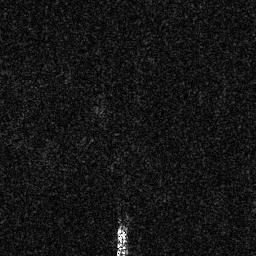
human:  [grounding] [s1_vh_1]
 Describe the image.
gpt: In the satellite image, there is  <ref>1 medium ship </ref> <box>[[44, 86, 50, 99, 0]]</box> located at bottom.